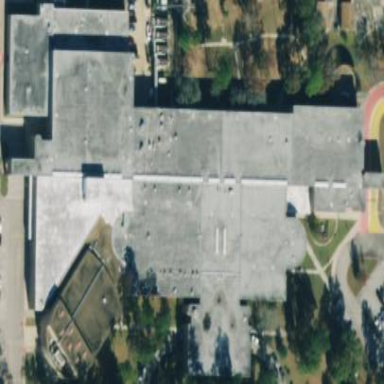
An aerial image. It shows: School building.